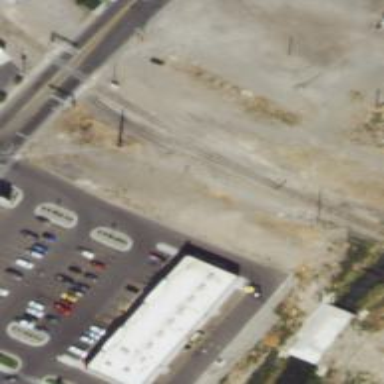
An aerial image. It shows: Abandoned railway.